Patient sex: M
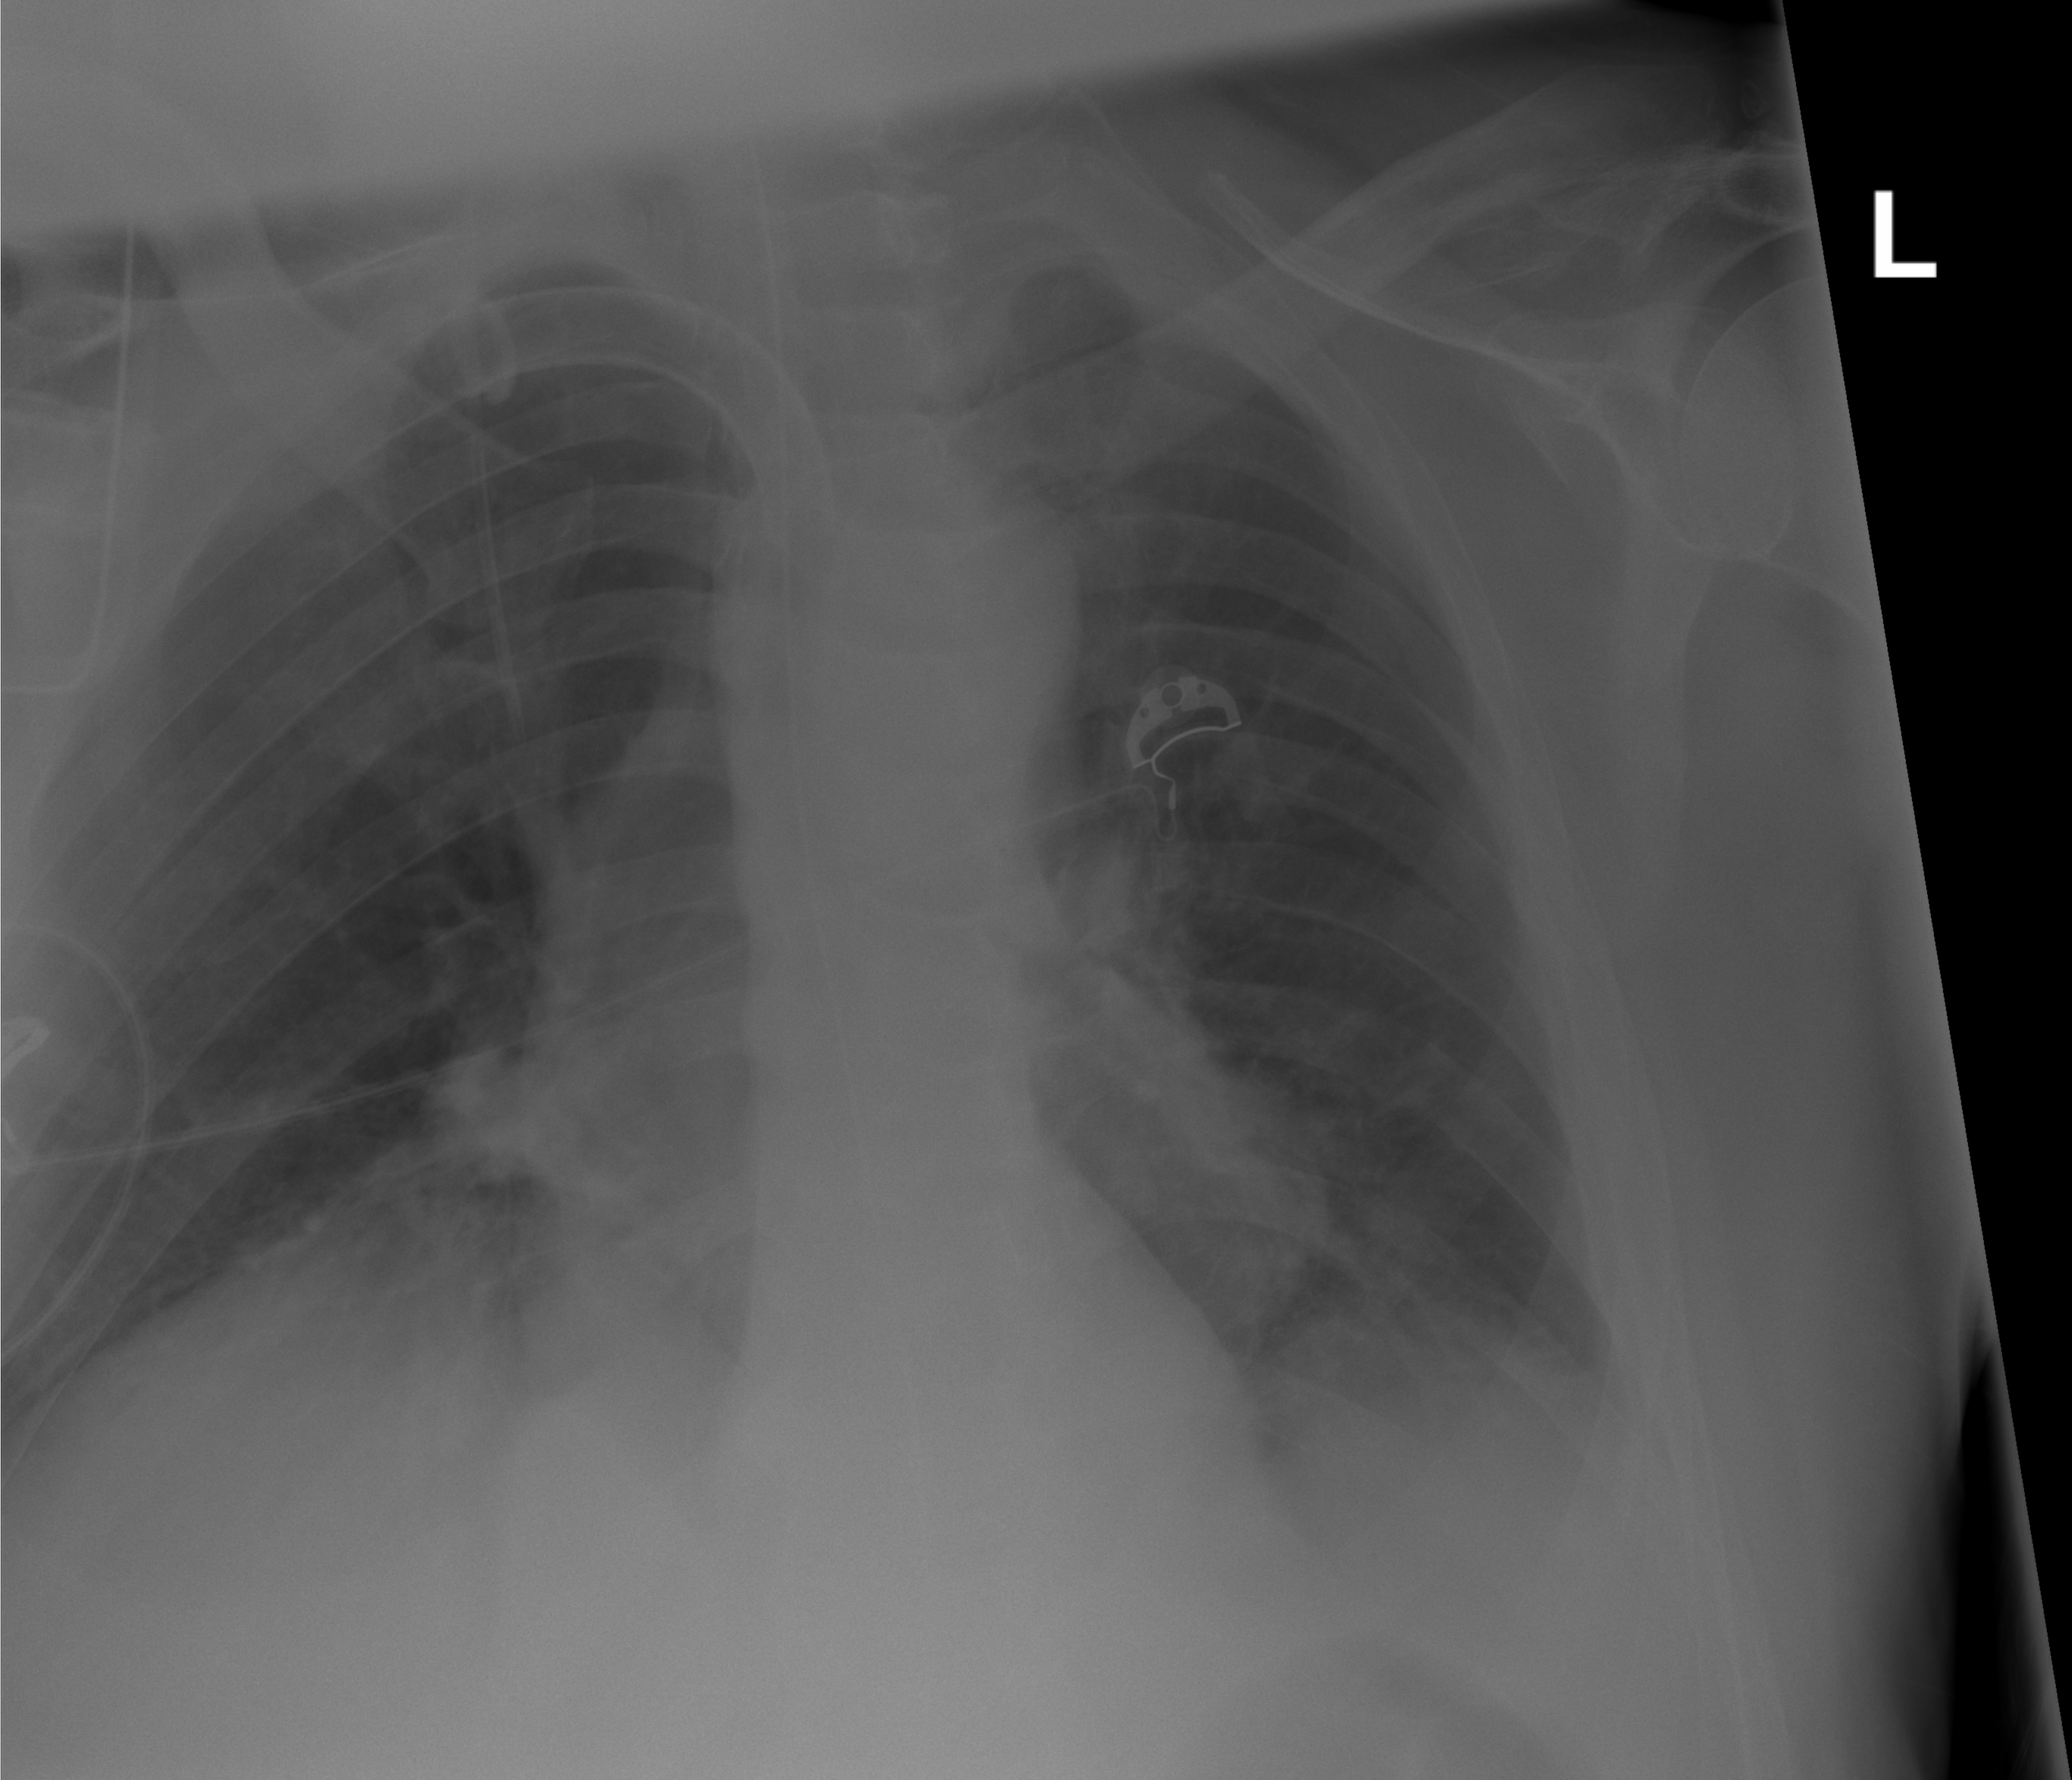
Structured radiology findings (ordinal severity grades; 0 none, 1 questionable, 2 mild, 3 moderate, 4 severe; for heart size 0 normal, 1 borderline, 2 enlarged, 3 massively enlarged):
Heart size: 0
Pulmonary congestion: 0
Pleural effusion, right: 0
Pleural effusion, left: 2
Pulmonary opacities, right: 0
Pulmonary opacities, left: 0
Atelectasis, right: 0
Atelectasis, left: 2